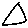
Label: triangle